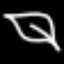
Label: leaf